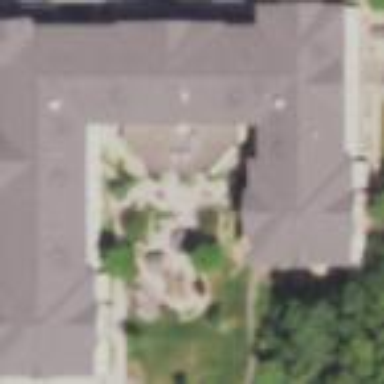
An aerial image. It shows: Nursing home located in apartment building.